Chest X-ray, PA view. Patient: 13 years old, sex M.
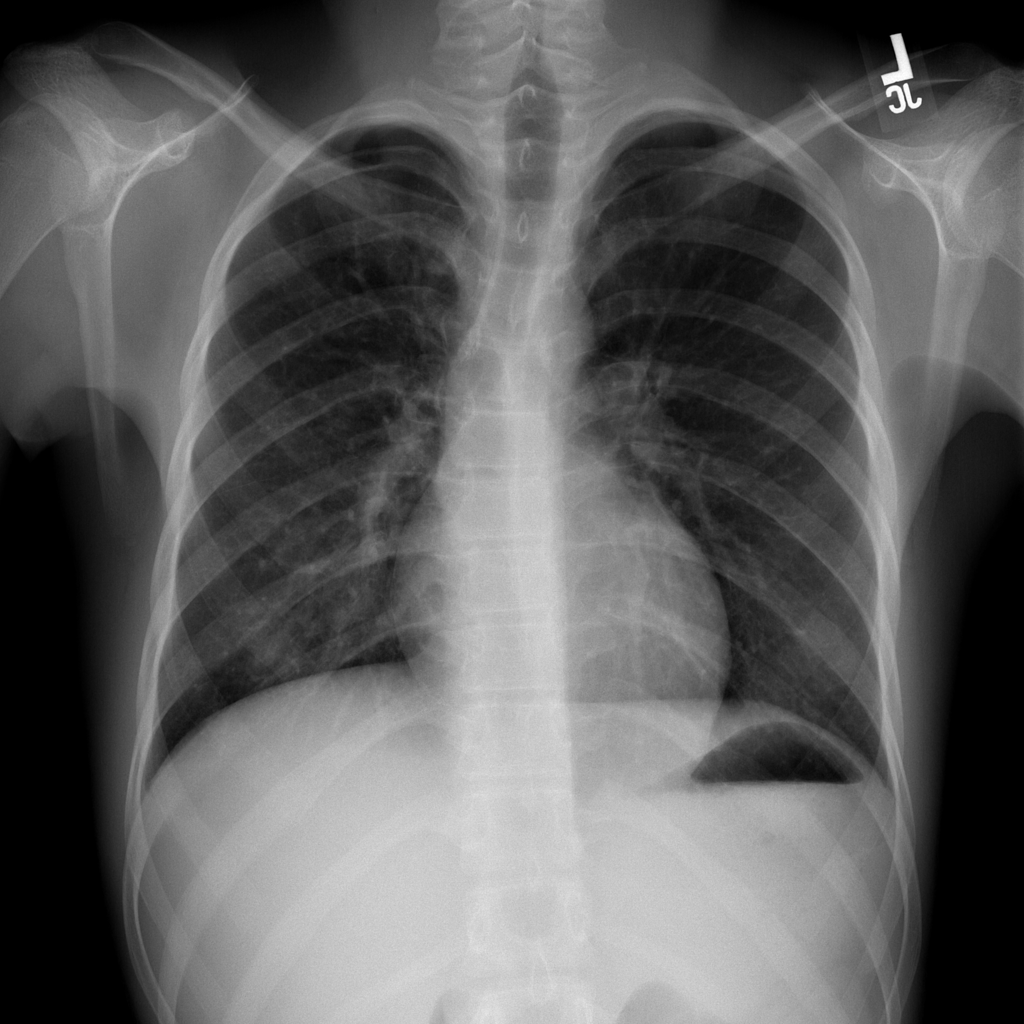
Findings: No Finding